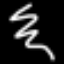
Label: squiggle